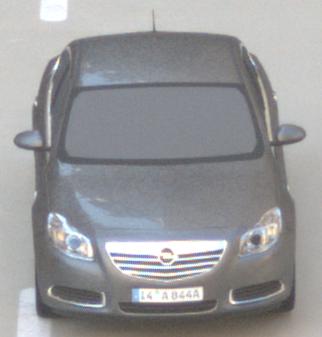
Make: Opel
Model: Insignia 1.6
Detailed model: Insignia (A) Notch Back
Model produced from: 2008/11
Model produced until: 2008/12
Doors: 4
Color: gray
Road condition: wet road
Daytime: morning or afternoon
Contrast: low contrast